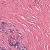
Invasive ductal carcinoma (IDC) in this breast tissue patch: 0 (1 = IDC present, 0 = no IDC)